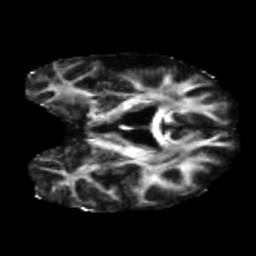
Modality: FA
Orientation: coronal
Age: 66
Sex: male
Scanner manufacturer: siemens
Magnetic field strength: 3 T
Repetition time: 5.47 s
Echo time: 0.0854 s